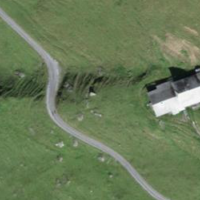
EUNIS habitat code: 23
Species observed at this site:
Neotinea ustulata
Anthus spinoletta